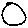
Label: circle